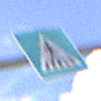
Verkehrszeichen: FussgaengerueberwegLinks
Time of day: Midday
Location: Outdoor (Nature)
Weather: PartlyCloudy
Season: NotSpecified
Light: Natural